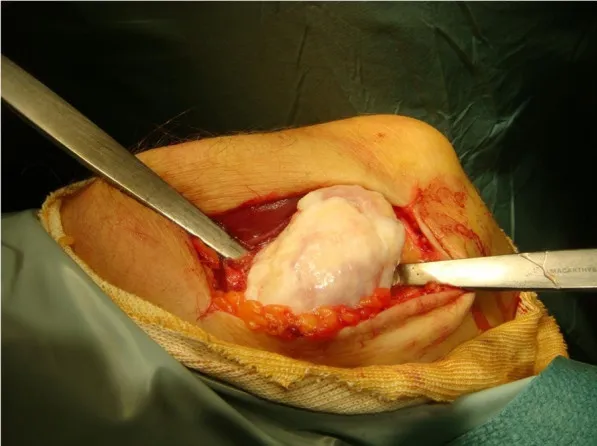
Shows the mass in situ.
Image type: medical_photograph (other_medical_photograph)